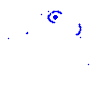
Particle: kaon